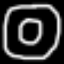
Label: donut